Question: I have a label that overlays on an 'MKMapView'. The only problem is, in some parts it is not totally readable, as the map is in satellite imagery. Also, my map view zooms in the whole way, it focuses on a .
I looked at the new map application for Apple and have found that they dim (put a slightly black shadow) over the map region where the label is around. Therefore the label will be slightly more visible and outstanding.
Here is a picture of what Apple does, look at the label, around it you can see the map is slightly darkened/dimmed:

Do you have any ideas on how I can add a shadow/dim the map view. Also, a bit of sample code wouldn't hurt, thanks!
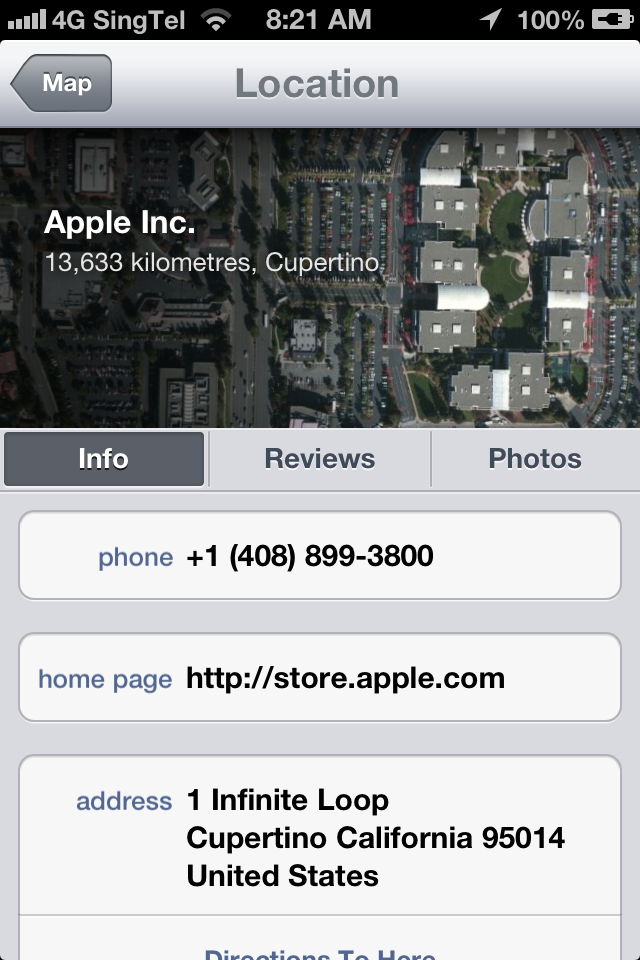
Answer: You can use gradient overlay, with transparency and add the 'UILabel' into that gradient overlaid 'UIView'.
Useful link to get started : <URL>